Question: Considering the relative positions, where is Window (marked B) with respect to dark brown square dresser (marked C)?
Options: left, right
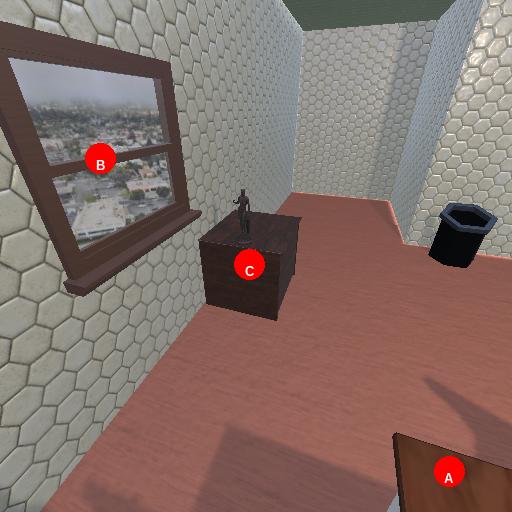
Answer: left